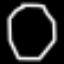
Label: octagon